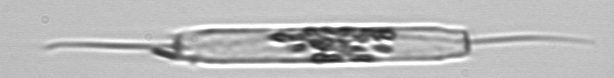
Label: Ditylum_brightwellii